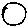
Label: circle